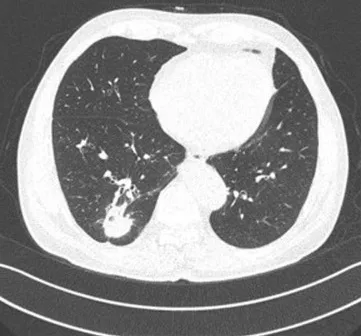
An irregular density was observed in the lower segment of the right lung on the chest X-ray.
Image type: radiology (ct)